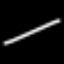
Label: line